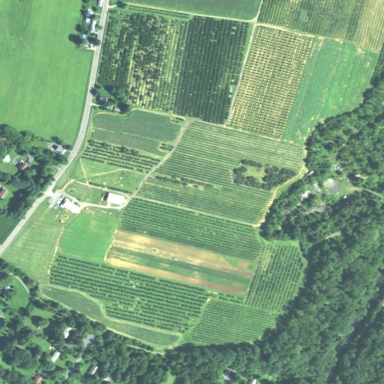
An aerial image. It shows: Vineyard.